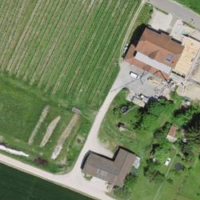
EUNIS habitat code: 55
Species observed at this site:
Fagopyrum esculentum
Senecio vulgaris